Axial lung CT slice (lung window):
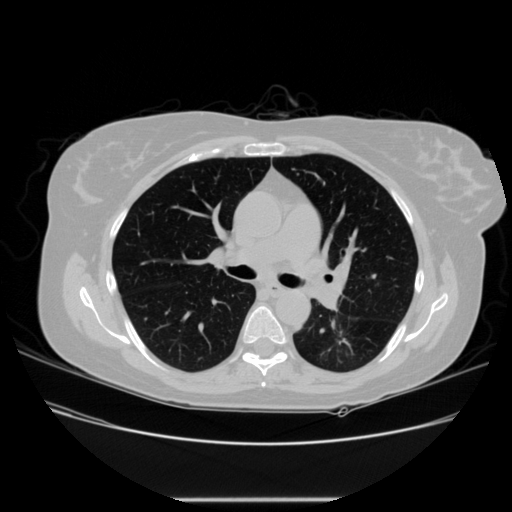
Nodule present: no